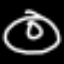
Label: donut